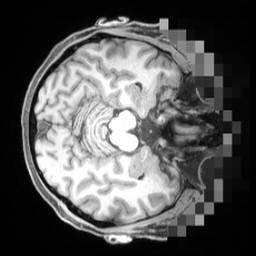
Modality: T1w
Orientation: axial
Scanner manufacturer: siemens
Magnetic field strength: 3 T
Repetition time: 2.55 s